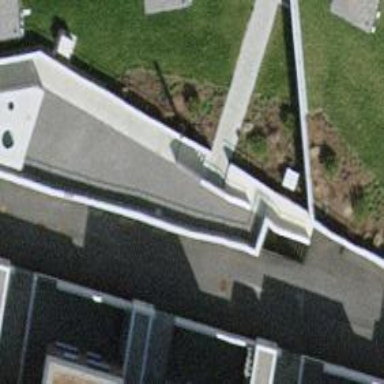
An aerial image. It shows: Road with steps.